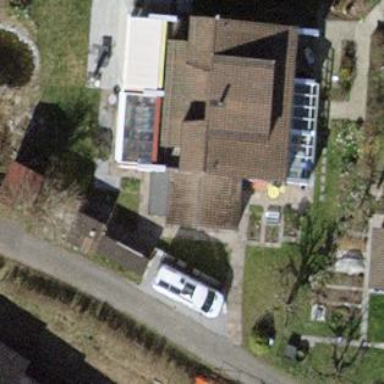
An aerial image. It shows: Terrace building.